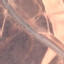
Label: Highway